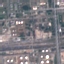
Label: Industrial